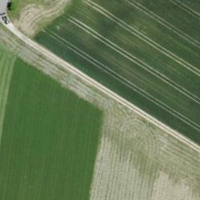
EUNIS habitat code: 52
Species observed at this site:
Meles meles
Polyommatus icarus